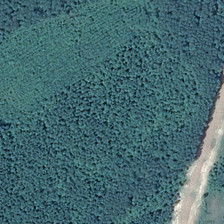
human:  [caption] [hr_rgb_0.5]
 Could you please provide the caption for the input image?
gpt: there are many factories on both sides of the road .

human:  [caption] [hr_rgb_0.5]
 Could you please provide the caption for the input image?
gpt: dense forests and vast .

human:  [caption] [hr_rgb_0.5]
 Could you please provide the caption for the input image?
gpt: there are many factories on both sides of the road .

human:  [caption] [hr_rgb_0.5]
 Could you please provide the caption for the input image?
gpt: dense forests and vast .

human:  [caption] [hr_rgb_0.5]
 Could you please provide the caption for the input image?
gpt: dense forests and vast .